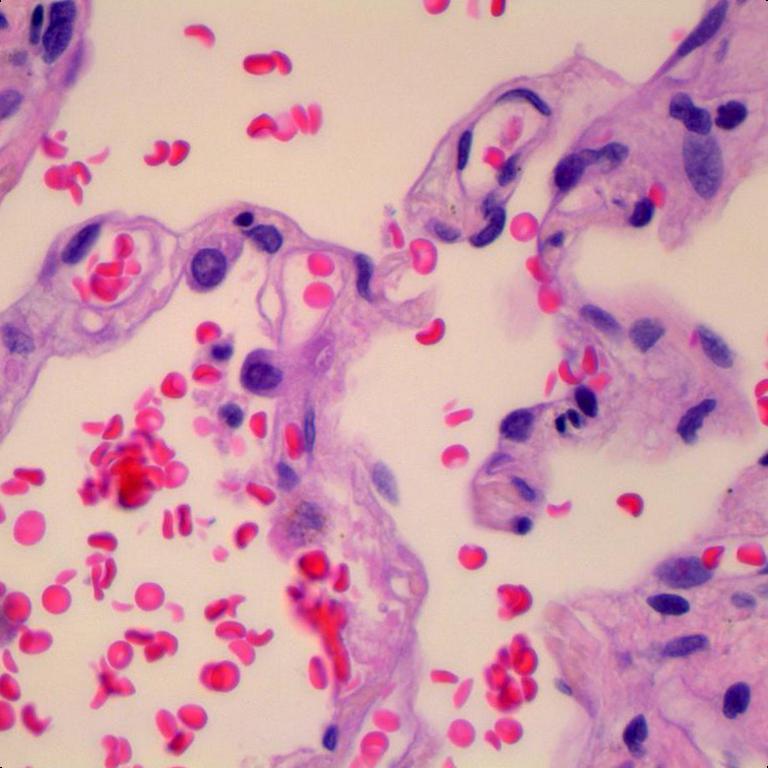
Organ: lung
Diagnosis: benign